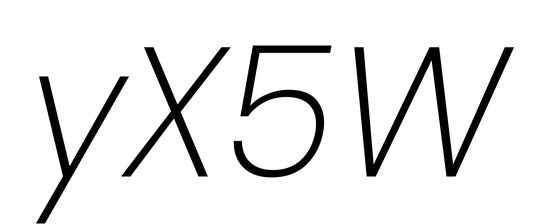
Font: Poppins-ExtraLightItalic